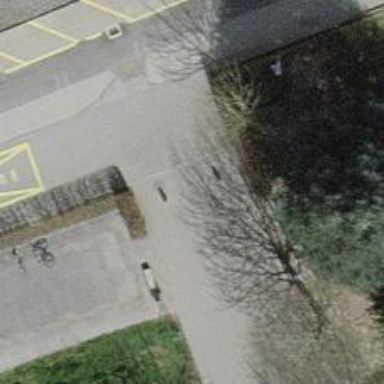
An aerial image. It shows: Rising bollard.